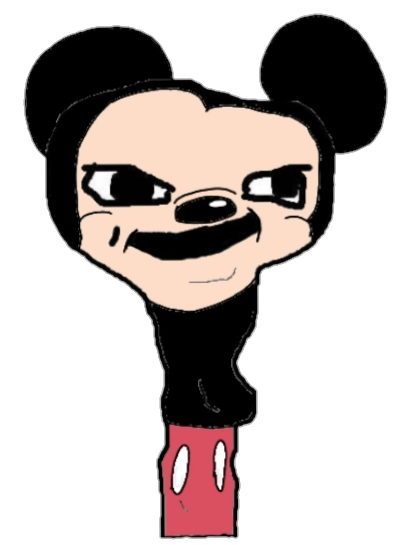
Label: 5_Brainlet